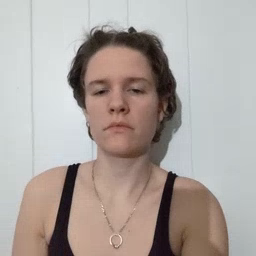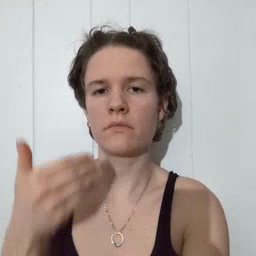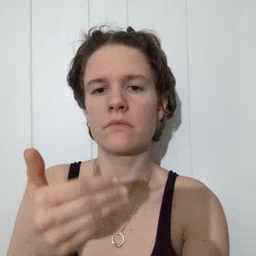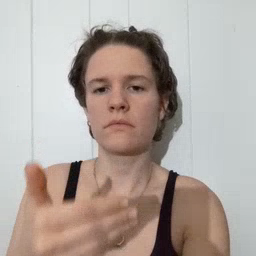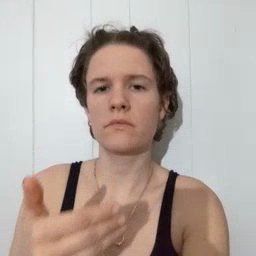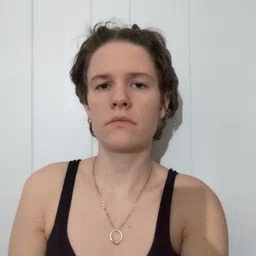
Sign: close